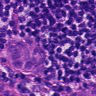
Metastatic tissue present: yes